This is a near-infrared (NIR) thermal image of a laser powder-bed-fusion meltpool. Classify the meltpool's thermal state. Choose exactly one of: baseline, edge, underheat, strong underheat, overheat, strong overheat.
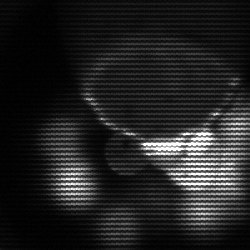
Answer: edge